Question: I'm attempting to add each track number of the 'main track'. As you can see there are alternate versions that need the main track number listed in column R.
It would be great if column R could populate itself with the correct track number.
Any advice on how to solve this would be greatly appreciated.

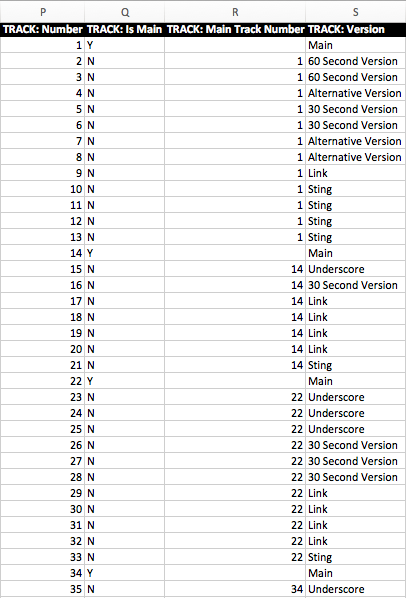
Answer: A formula that would achieve this would be:
'''
=IF(Q2="Y","",IF(Q1="Y",P1,R1))
'''
This should be placed in R2 and copied down.